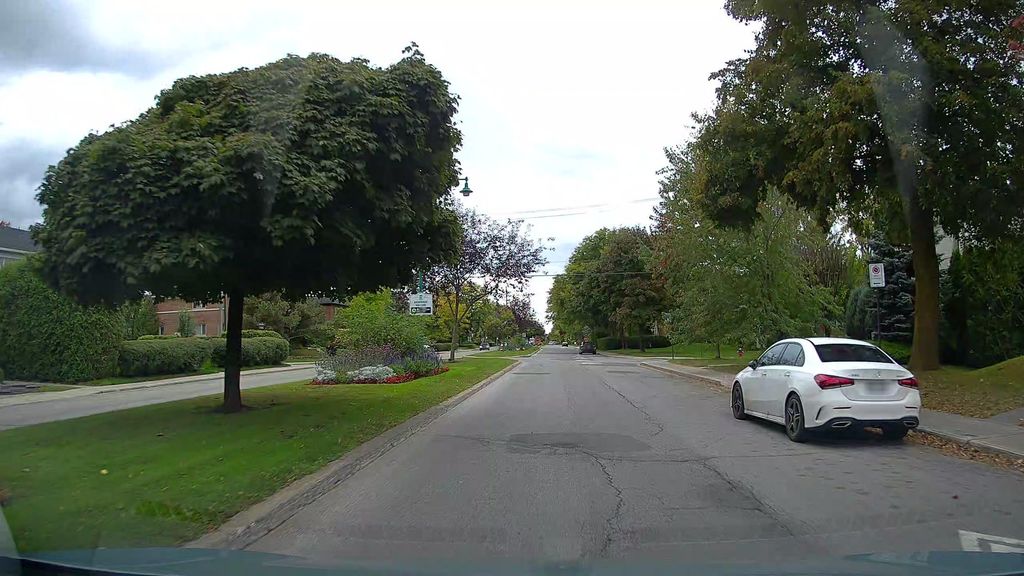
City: montreal